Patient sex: F
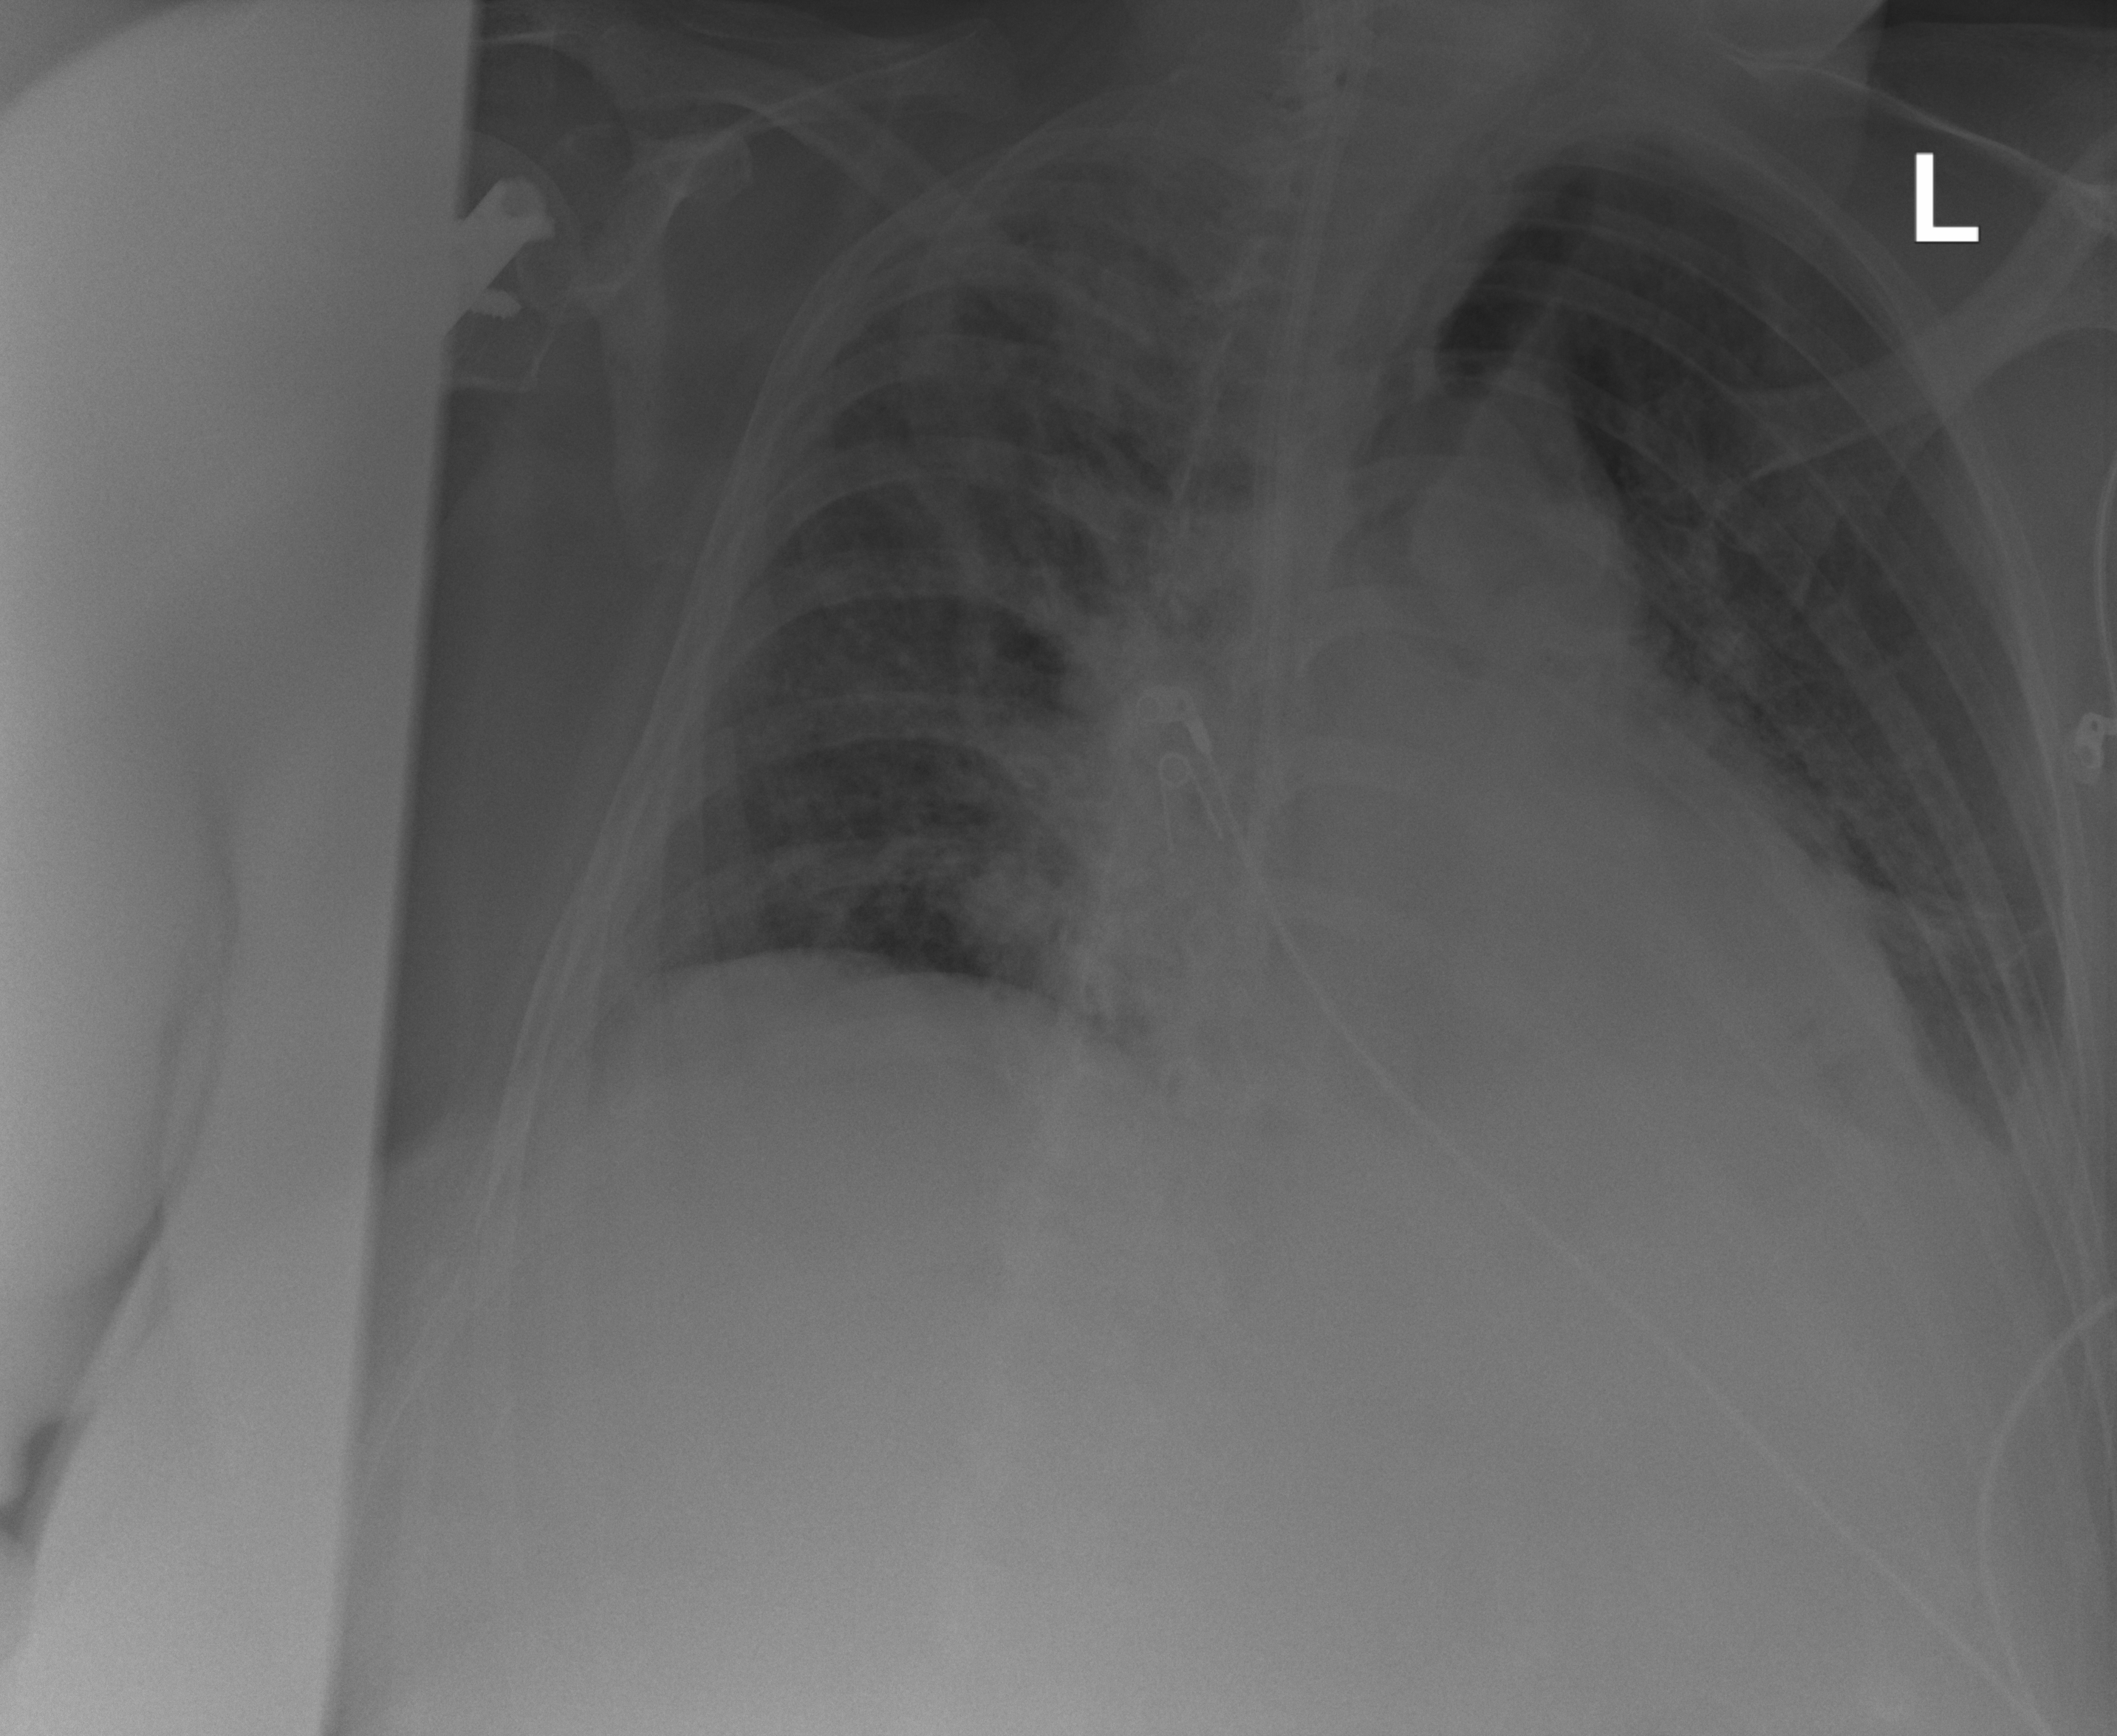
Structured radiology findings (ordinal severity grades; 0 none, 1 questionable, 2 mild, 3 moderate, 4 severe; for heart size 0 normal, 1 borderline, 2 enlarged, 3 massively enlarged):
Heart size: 1
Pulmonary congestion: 2
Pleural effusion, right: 0
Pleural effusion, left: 1
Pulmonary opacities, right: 0
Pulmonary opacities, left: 0
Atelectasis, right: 0
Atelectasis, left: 2